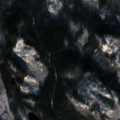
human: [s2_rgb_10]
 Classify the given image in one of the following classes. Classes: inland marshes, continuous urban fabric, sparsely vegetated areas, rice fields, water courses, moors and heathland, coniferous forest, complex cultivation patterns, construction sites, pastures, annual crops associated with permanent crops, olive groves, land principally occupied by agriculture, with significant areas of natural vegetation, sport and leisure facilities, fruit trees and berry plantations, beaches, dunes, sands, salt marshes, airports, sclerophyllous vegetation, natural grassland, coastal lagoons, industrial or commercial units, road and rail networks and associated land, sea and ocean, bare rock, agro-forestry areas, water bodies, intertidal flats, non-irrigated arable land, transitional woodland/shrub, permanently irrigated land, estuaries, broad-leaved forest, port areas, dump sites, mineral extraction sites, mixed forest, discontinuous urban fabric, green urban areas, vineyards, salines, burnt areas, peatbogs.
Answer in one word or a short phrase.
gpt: coniferous forest, mixed forest, transitional woodland/shrub